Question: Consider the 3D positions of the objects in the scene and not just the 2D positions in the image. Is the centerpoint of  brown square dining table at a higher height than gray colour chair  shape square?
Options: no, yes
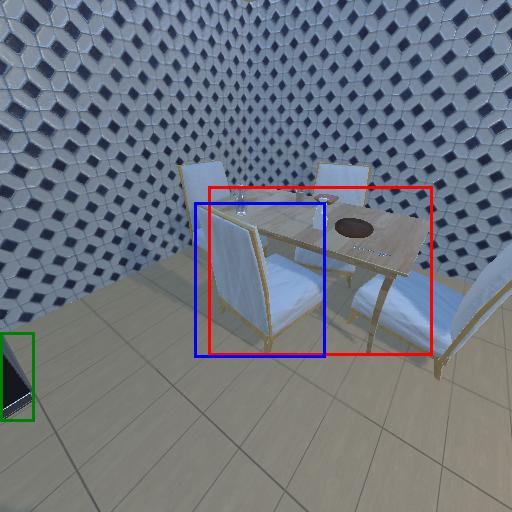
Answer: no